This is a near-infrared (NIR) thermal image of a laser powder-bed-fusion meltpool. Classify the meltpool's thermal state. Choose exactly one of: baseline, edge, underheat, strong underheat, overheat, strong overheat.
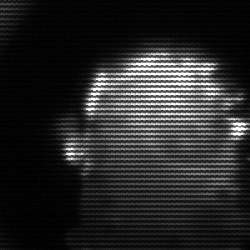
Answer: baseline